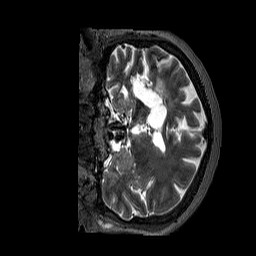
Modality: T2w
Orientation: coronal
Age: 57
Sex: female
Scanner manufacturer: siemens
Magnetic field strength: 3 T
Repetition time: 3.2 s
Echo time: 0.567 s